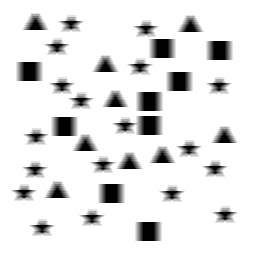
Squares: 9
Triangles: 9
Stars: 18
Total shapes: 36